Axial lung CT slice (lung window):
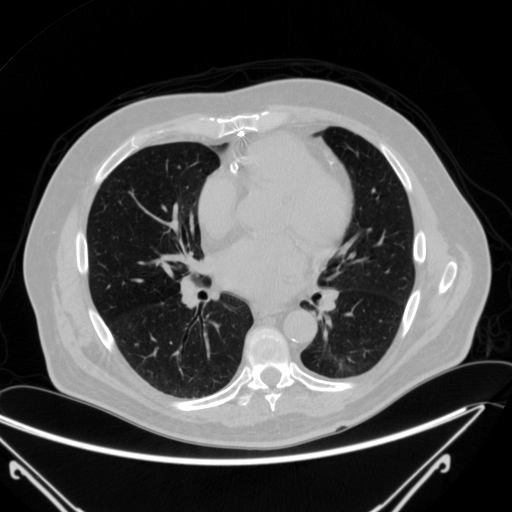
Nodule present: no